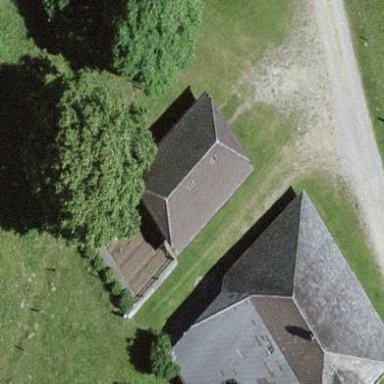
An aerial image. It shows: Garage.